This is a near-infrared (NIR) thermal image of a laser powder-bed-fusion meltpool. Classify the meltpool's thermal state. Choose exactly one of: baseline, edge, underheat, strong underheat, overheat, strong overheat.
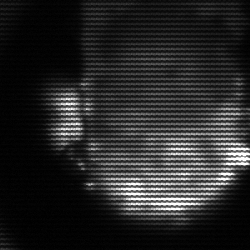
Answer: baseline